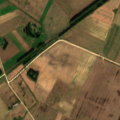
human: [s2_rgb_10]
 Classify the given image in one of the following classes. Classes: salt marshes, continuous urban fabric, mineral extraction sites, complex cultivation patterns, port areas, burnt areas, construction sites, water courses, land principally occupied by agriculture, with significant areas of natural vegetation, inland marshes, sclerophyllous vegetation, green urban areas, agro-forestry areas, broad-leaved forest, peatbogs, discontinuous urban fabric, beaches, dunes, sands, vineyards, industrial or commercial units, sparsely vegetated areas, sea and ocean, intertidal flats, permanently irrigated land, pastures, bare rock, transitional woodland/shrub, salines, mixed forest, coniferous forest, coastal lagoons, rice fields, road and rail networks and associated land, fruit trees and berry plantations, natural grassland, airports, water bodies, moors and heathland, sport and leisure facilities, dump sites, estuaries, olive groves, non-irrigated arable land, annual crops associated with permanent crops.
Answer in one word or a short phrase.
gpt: non-irrigated arable land, broad-leaved forest